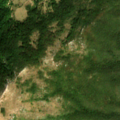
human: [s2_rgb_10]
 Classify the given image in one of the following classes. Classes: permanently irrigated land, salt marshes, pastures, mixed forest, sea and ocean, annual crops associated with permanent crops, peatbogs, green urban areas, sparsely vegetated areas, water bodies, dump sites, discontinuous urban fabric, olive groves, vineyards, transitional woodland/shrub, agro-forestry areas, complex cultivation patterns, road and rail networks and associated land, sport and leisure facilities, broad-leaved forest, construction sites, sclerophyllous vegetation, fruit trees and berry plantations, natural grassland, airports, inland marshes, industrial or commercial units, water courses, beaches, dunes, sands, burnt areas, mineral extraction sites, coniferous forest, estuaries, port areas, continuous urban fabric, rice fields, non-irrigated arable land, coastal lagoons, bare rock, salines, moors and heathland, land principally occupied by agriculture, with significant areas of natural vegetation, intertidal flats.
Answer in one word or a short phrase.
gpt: broad-leaved forest, natural grassland, transitional woodland/shrub